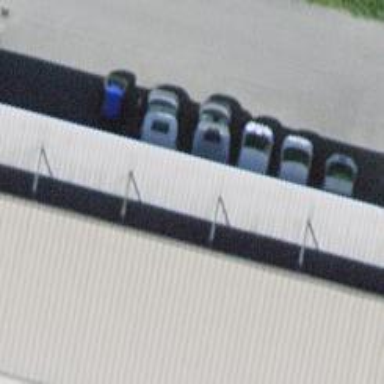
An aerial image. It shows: View of roof of building.